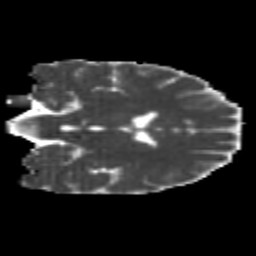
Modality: MD
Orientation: coronal
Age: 22
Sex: female
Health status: healthy
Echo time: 0.074 s